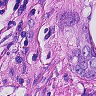
Metastatic tissue present: yes